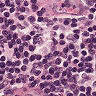
Metastatic tissue present: no